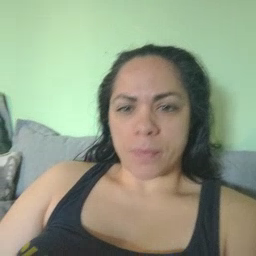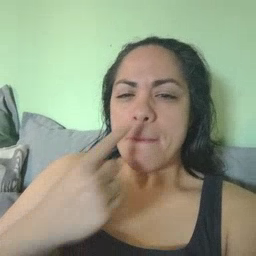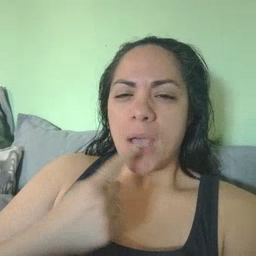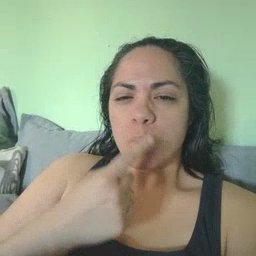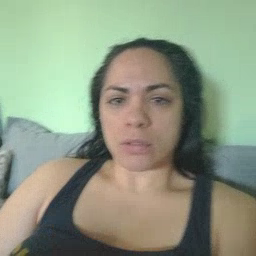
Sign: mouth